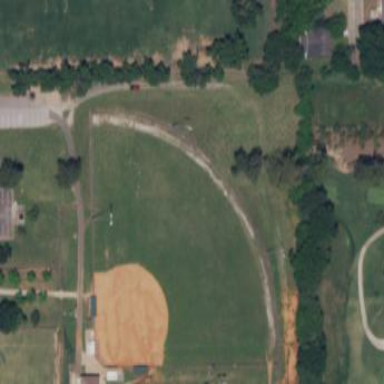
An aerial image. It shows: Baseball pitch for leisure land.